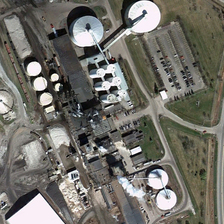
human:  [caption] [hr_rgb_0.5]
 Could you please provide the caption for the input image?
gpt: some white storage tanks are in a factory with a parking lot near a road .

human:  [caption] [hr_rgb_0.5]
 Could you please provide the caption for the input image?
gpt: some white storage tanks are in a factory with a parking lot near a road .

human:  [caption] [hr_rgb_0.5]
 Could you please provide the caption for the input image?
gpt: some white storage tanks are in a factory with a parking lot near a road .

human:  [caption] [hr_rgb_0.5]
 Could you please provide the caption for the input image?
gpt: some white storage tanks are in a factory with a parking lot near a road .

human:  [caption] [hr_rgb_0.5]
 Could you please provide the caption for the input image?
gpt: some white storage tanks are in a factory with a parking lot near a road .